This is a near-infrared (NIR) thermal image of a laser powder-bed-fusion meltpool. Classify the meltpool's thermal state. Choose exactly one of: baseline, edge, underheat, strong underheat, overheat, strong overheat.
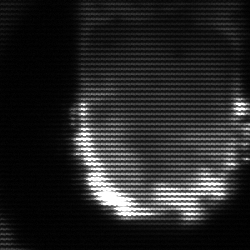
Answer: baseline